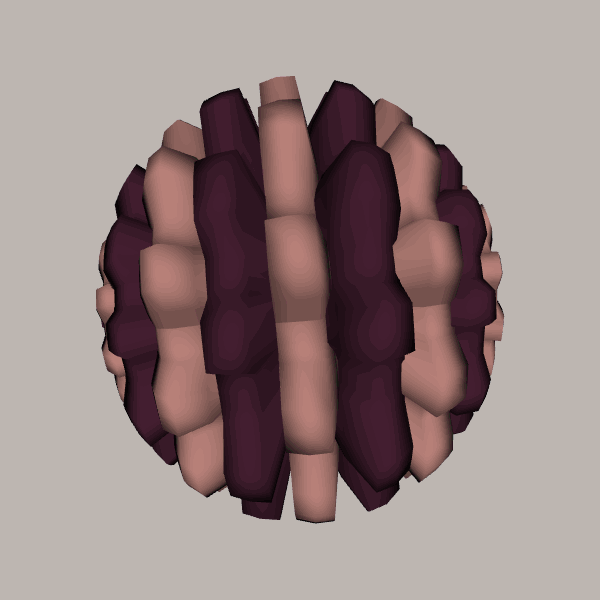
Background: light